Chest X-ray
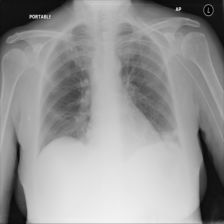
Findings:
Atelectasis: positive
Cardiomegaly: negative
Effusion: negative
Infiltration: negative
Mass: negative
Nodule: negative
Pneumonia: negative
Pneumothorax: negative
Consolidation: negative
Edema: negative
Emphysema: negative
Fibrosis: negative
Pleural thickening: negative
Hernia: negative